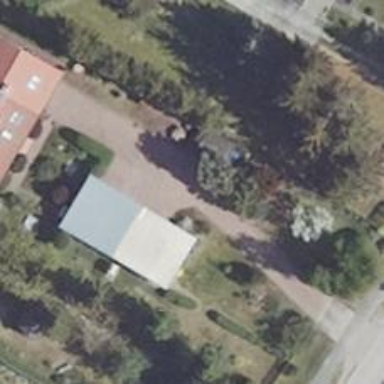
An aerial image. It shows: Driveway.